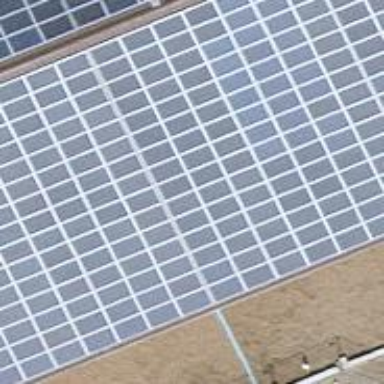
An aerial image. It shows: Solar power generator with photovoltaic panels.